Question: i am C#.net Windows Form developer .
i am using FastReport.net . but have some error .
this is my code :
'''
DataSet ds = new DataSet();
SqlConnection cnn = new SqlConnection("MyCnnStr");
SqlCommand cmd = new SqlCommand();
cmd.Connection = cnn;
cmd.CommandText = "select * from test";
cmd.CommandType = CommandType.Text;
SqlDataAdapter dap = new SqlDataAdapter(cmd);
dap.Fill(ds, "ds");
report1.RegisterData(ds.Tables[0],"ds");
report1.GetDataSource("ds").Enabled = true;
report1.Load("Untitled.frx");
report1.Show();
'''
but my error :

what is my wrong ?
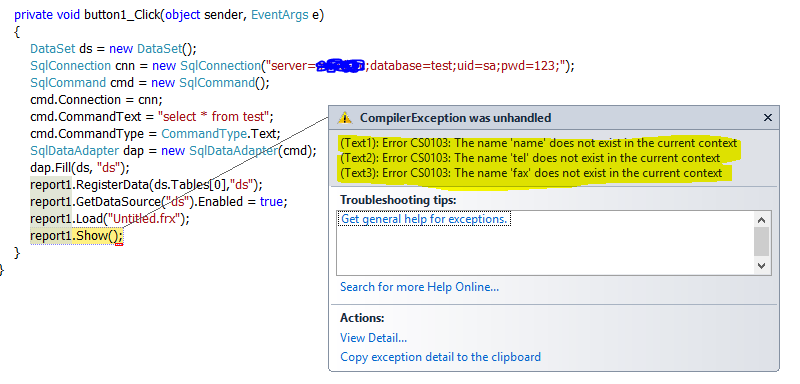
Answer: If name, tel and fax is names of tables, then you can try to write following:
'''
DataSet ds = new DataSet();
SqlConnection cnn = new SqlConnection("MyCnnStr");
SqlCommand cmd = new SqlCommand();
cmd.Connection = cnn;
cmd.CommandText = "select * from test";
cmd.CommandType = CommandType.Text;
SqlDataAdapter dap = new SqlDataAdapter(cmd);
dap.Fill(ds, "ds");
report1.RegisterData(ds.Tables[0],"ds");
report1.GetDataSource("ds").Enabled = true;
report1.GetDataSource("name").Enabled = true; // add this part
report1.GetDataSource("tel").Enabled = true; //
report1.GetDataSource("fax").Enabled = true; //
report1.Load("Untitled.frx");
report1.Show();
'''
Also you can try delete connections in Designer mode.